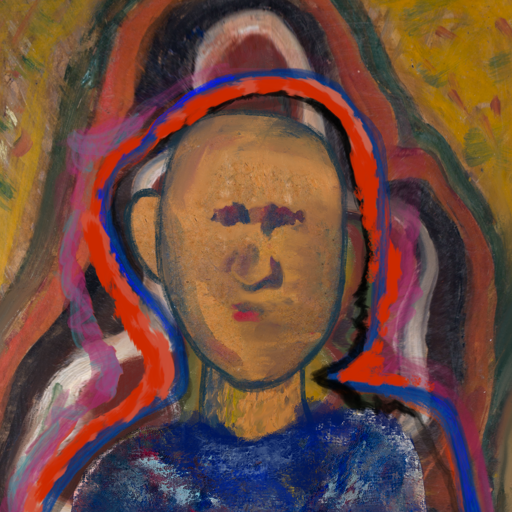
Background: AfterRaid, Head And Neck Front: In_The_Sun, Face Front: In_The_Sun, Bust: Irani, Hair Front: Experience, Head Accessory: Blank, Second Necklace: Blank, Necklace: Blank, Baby: Blank